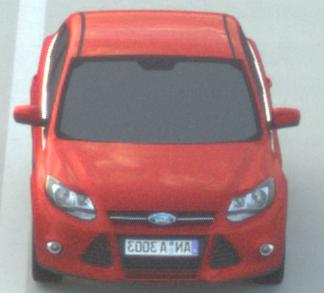
Make: Ford
Model: Focus 1.6 Ti-VCT
Detailed model: Focus (III)
Model produced from: 2011/09
Model produced until: 2014/09
Doors: 5
Color: red
Road condition: dry road
Daytime: sunrise or sunset
Contrast: low contrast